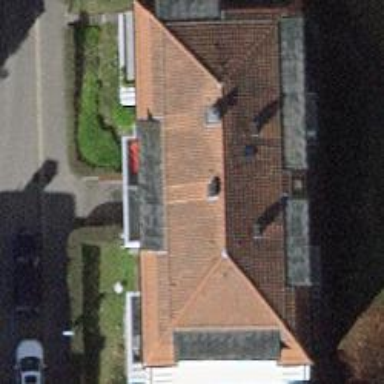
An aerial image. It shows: Building with hipped roof shape.